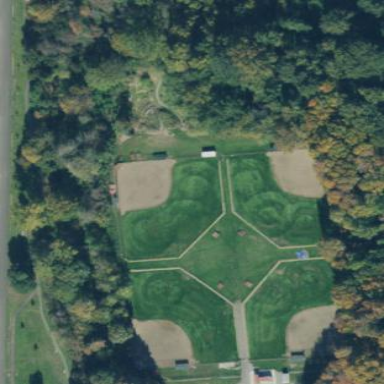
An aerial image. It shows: Baseball pitch for leisure land activities.